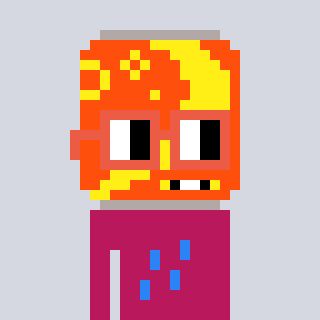
a pixel art character with square orange glasses, a pop-shaped head and a darkpink-colored body on a cool background